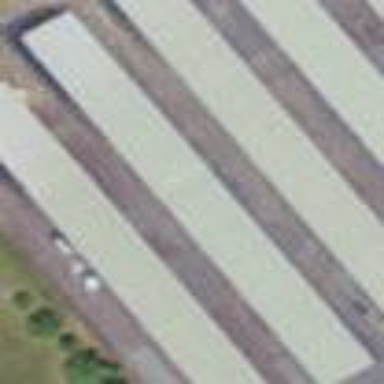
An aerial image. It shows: Group of garages.